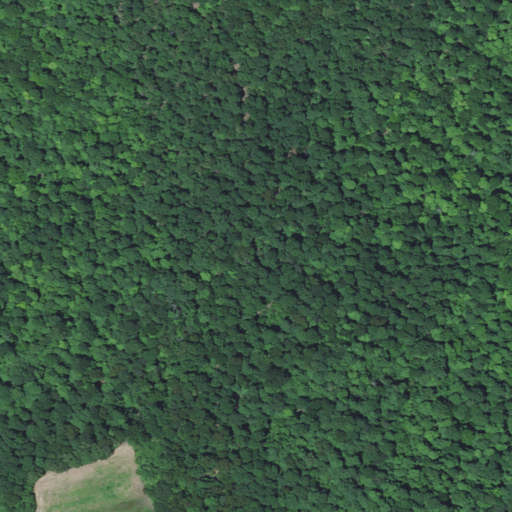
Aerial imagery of mountain in Kentucky named Crayne Hill containing deciduous forest and pasture